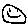
Label: smiley face